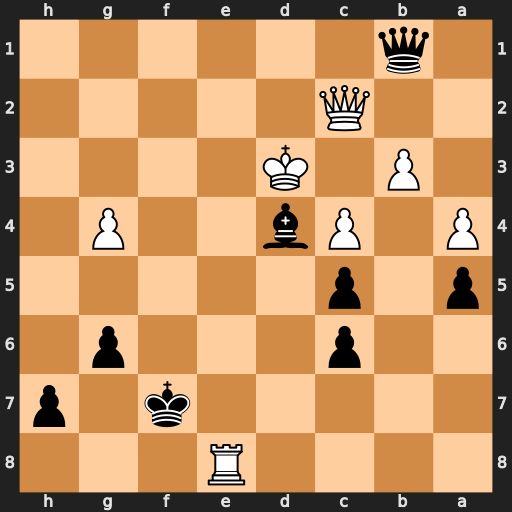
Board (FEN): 4R3/5k1p/2p3p1/p1p5/P1Pb2P1/1P1K4/2Q5/1q6
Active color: b
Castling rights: -
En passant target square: -
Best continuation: Qxc2+ Kxc2 Kxe8